四年级 · 算术
下面算式中的得数不等于 100 个 47 的和的是（）。

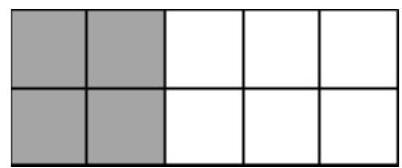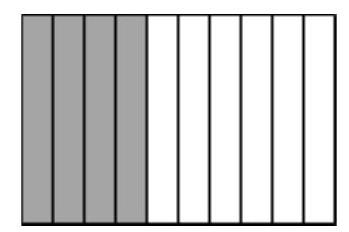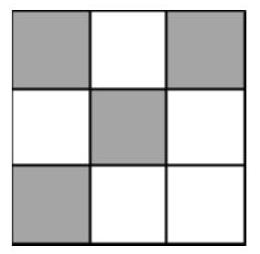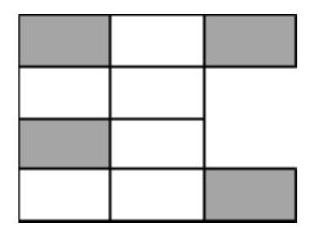
A.

B.

C.

D.

答案: A
解析: 解$\mathrm{A}$

【分析】判断各个选项的结果是否等于 $47 \times 100=4700$ 即可解答。

【详解】A. $1+99 \times 47=1+(100-1) \times 47=100 \times 47-46 \neq 47 \times 100$

B. $99 \times 47+47=(99+1) \times 47=100 \times 47=4700$

C. $101 \times 47-47=(101-1) \times 47=100 \times 47=4700$

D. $2 \times 50 \times 47=100 \times 47=4700$

故答案为: $\mathrm{A}$

【点睛】本题主要考查学生对整数乘法运算律的掌握和灵活运用。